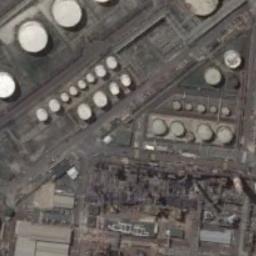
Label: storage_tank